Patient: sex F, age 39
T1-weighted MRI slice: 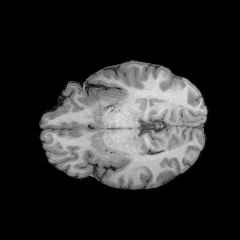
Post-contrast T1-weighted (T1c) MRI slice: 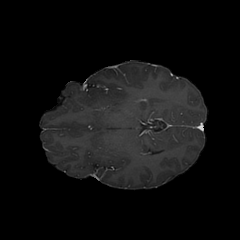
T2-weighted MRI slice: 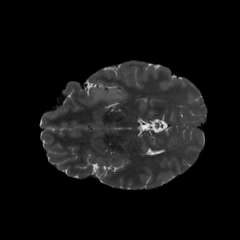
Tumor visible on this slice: yes
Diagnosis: Astrocytoma, IDH-mutant
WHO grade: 2